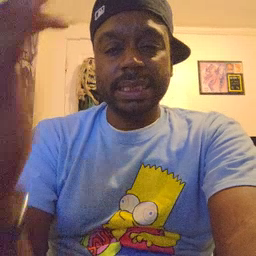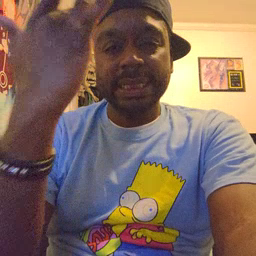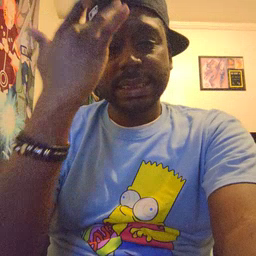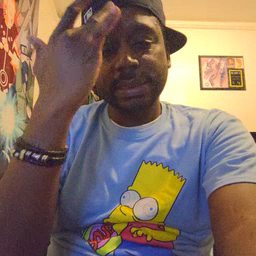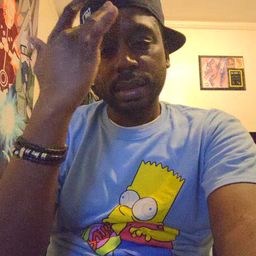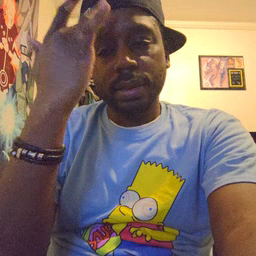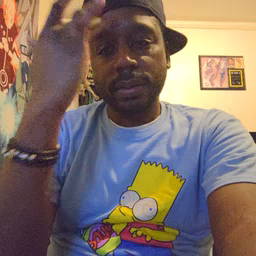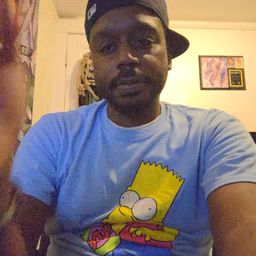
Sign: sick